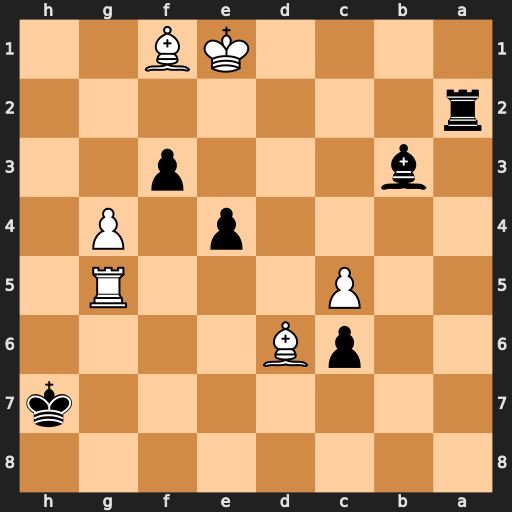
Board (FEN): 8/7k/2pB4/2P3R1/4p1P1/1b3p2/r7/4KB2
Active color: b
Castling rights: -
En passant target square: -
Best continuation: f2#